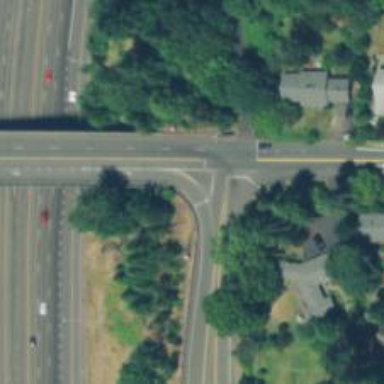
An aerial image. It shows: Tertiary link road with asphalt surface.